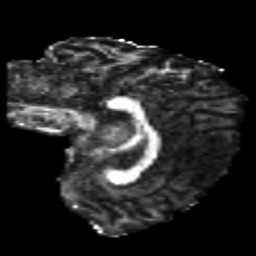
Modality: FA
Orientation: sagittal
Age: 24
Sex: female
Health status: healthy
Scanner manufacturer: philips
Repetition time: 7.384 s
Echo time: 0.08599 s